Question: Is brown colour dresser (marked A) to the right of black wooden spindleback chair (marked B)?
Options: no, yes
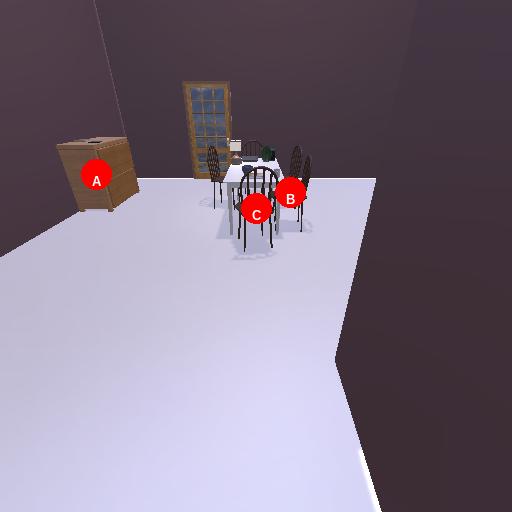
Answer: no